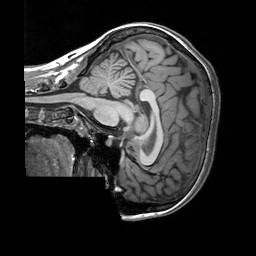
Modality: T1w
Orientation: sagittal
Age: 22
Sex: female
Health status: healthy
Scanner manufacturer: siemens
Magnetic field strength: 3 T
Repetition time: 2.3 s
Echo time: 0.00303 s